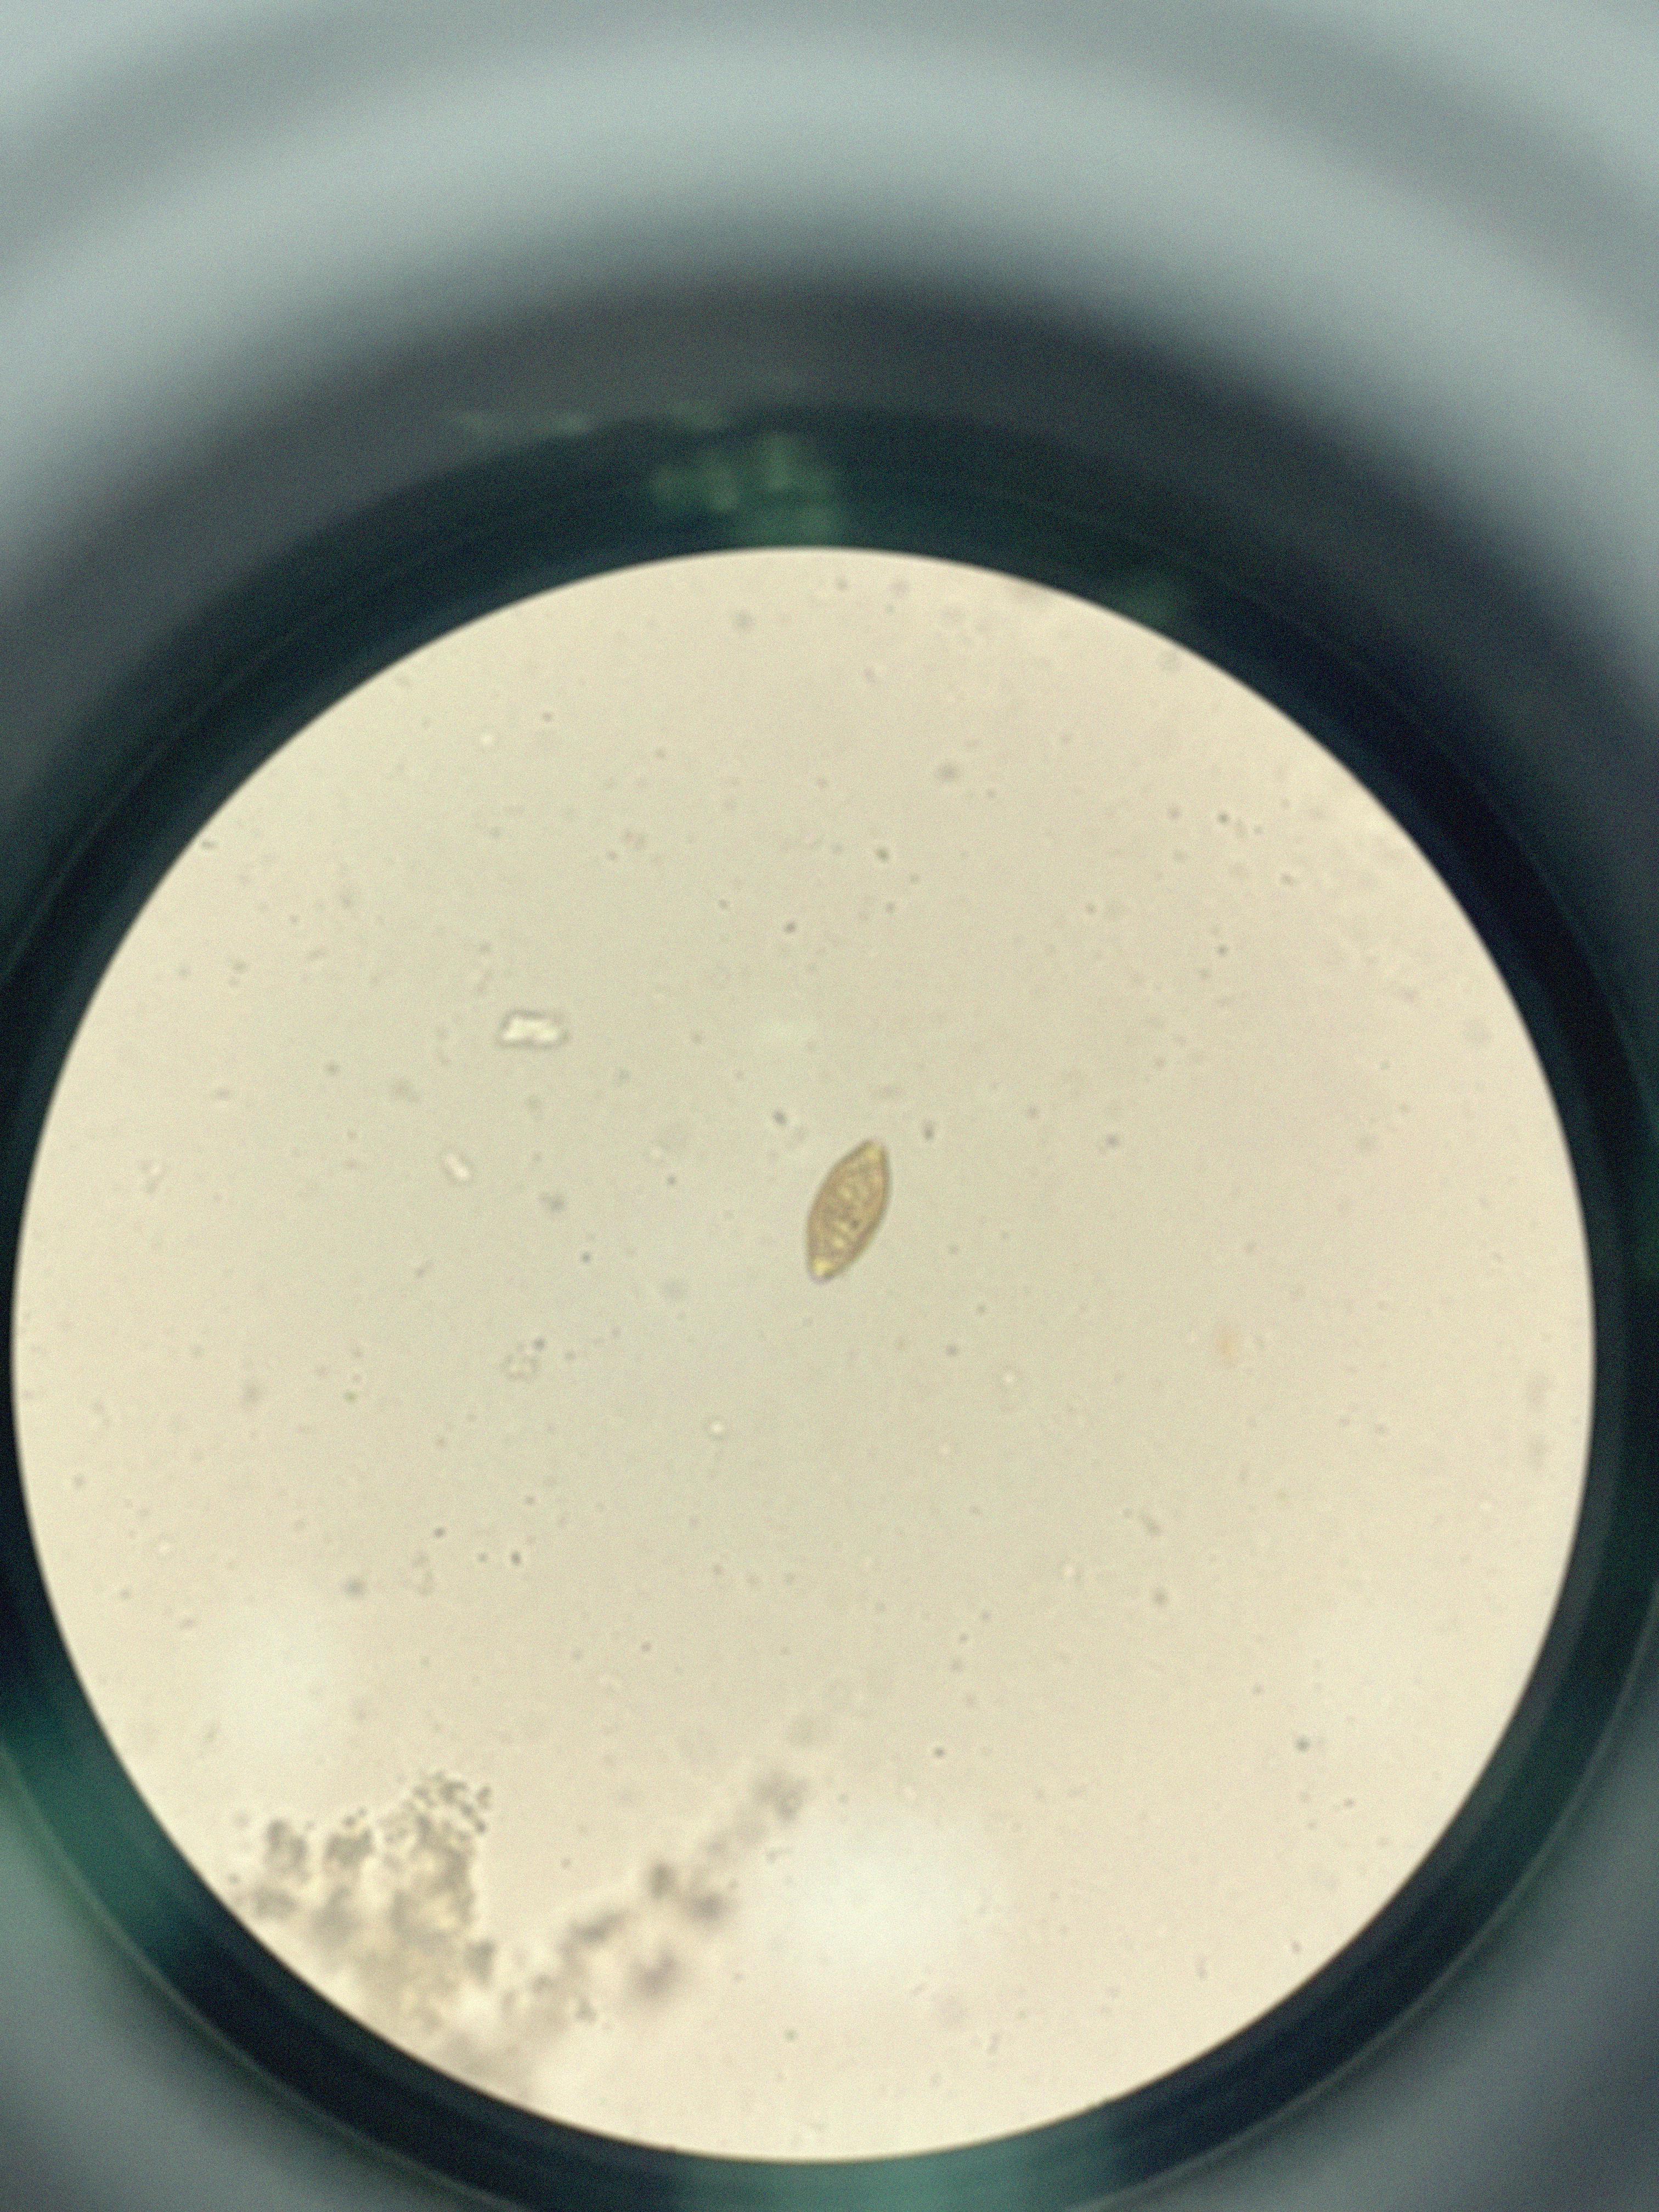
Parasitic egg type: Trichuris trichiura